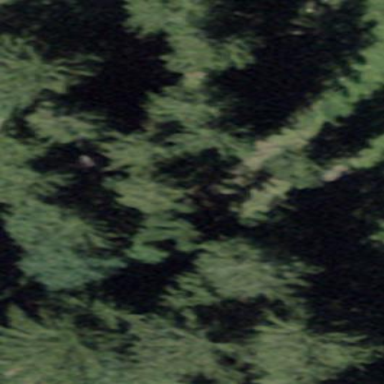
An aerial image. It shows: Forest area.